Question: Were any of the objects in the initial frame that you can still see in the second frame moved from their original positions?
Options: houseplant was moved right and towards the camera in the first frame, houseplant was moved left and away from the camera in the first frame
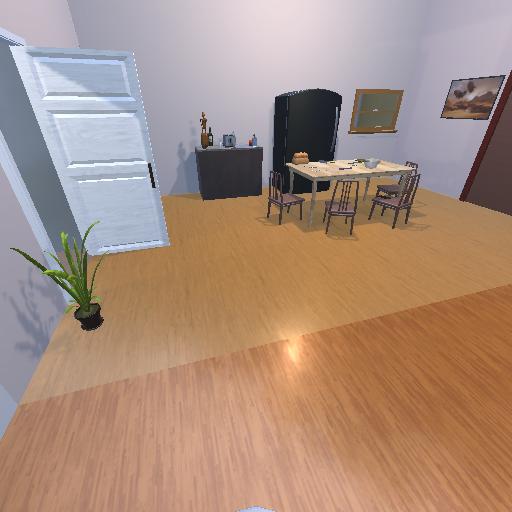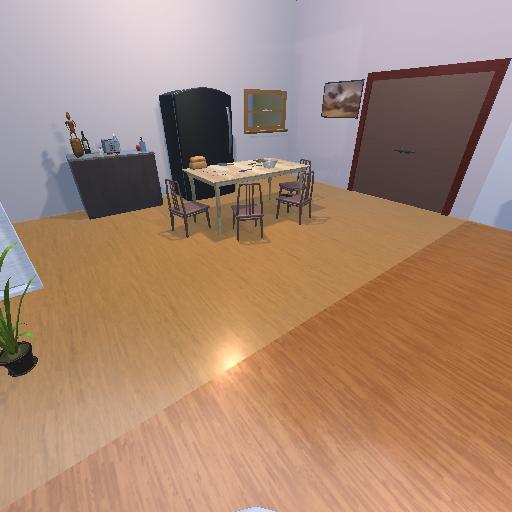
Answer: houseplant was moved right and towards the camera in the first frame